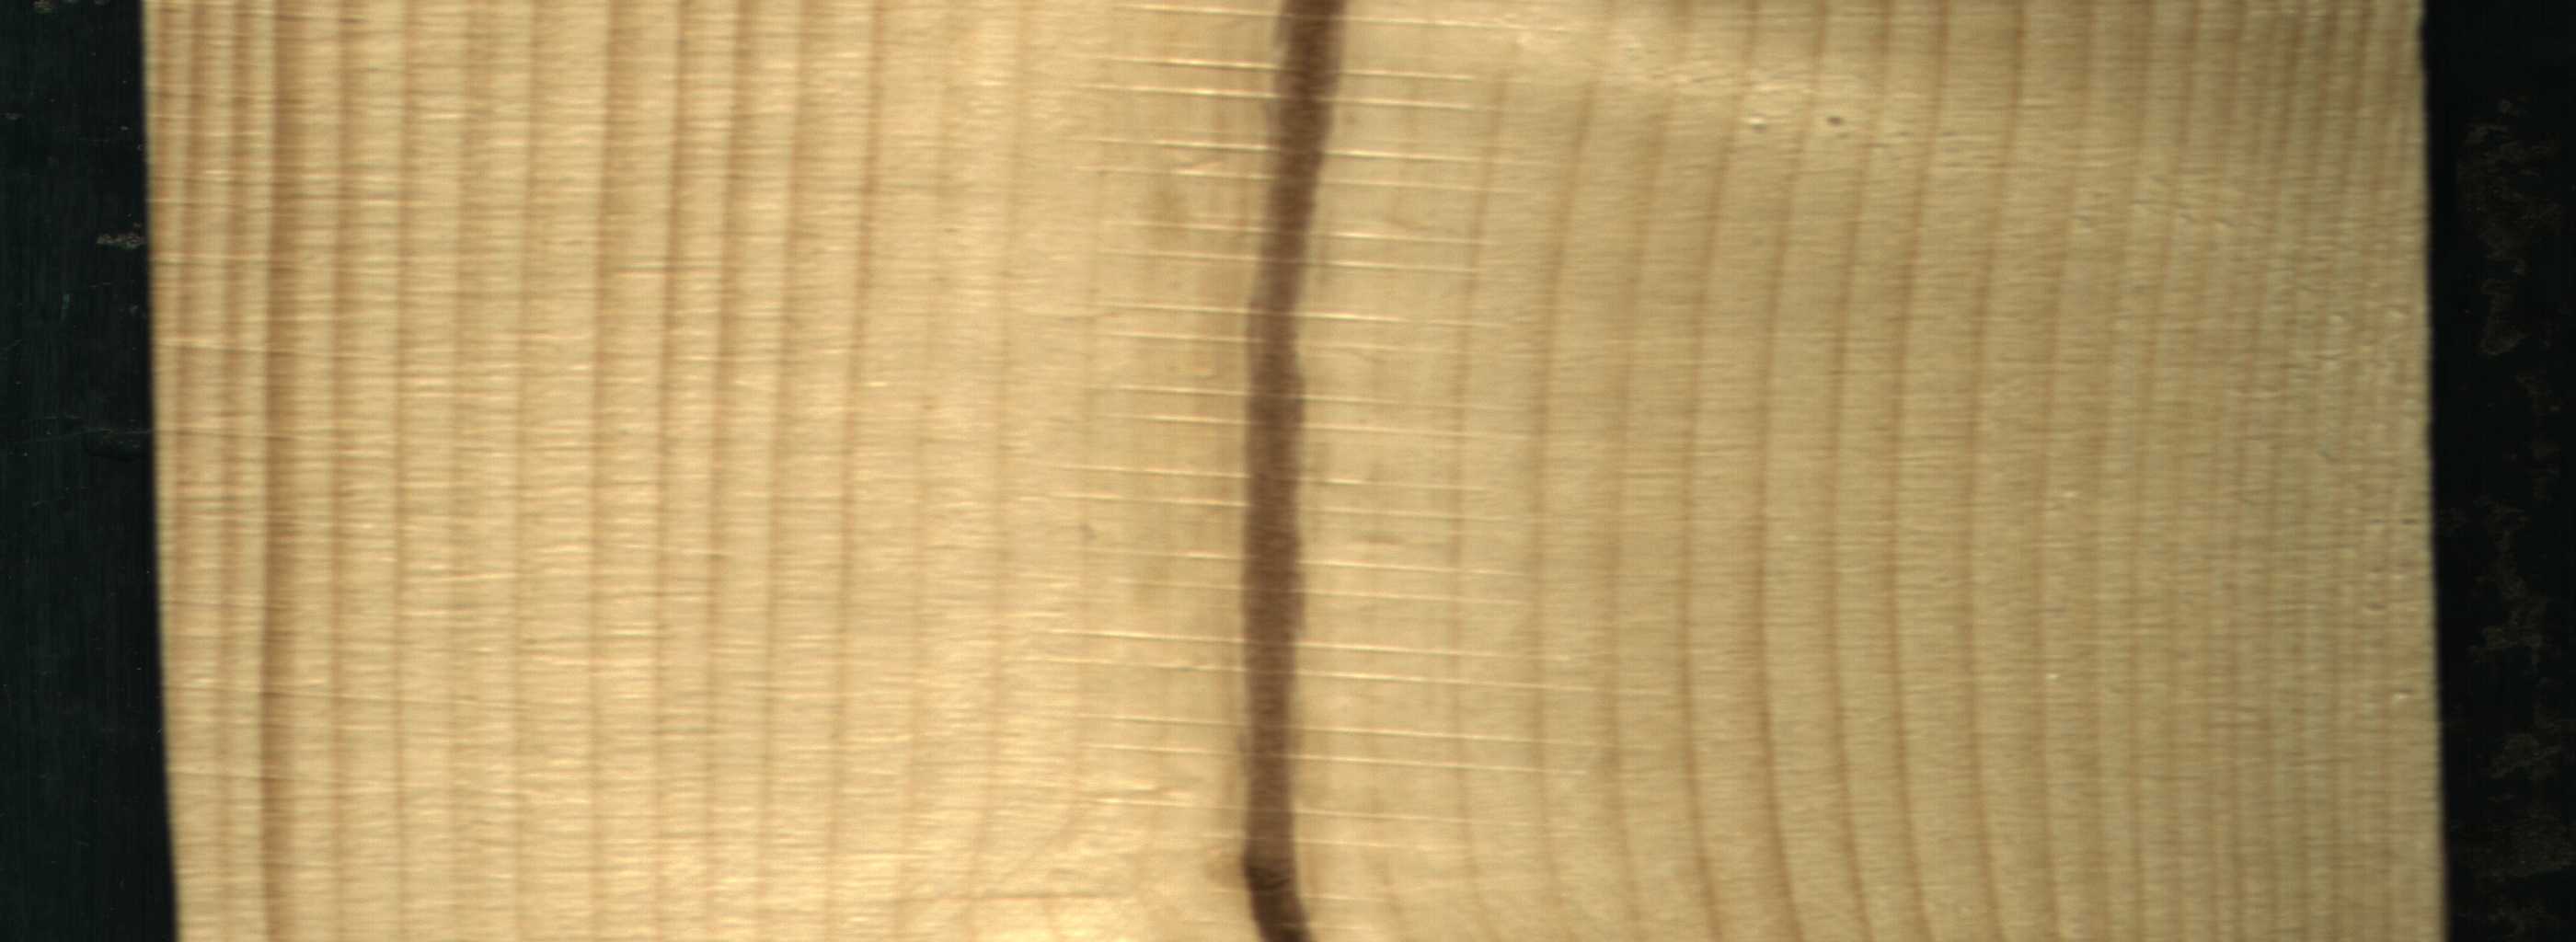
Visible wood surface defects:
Marrow